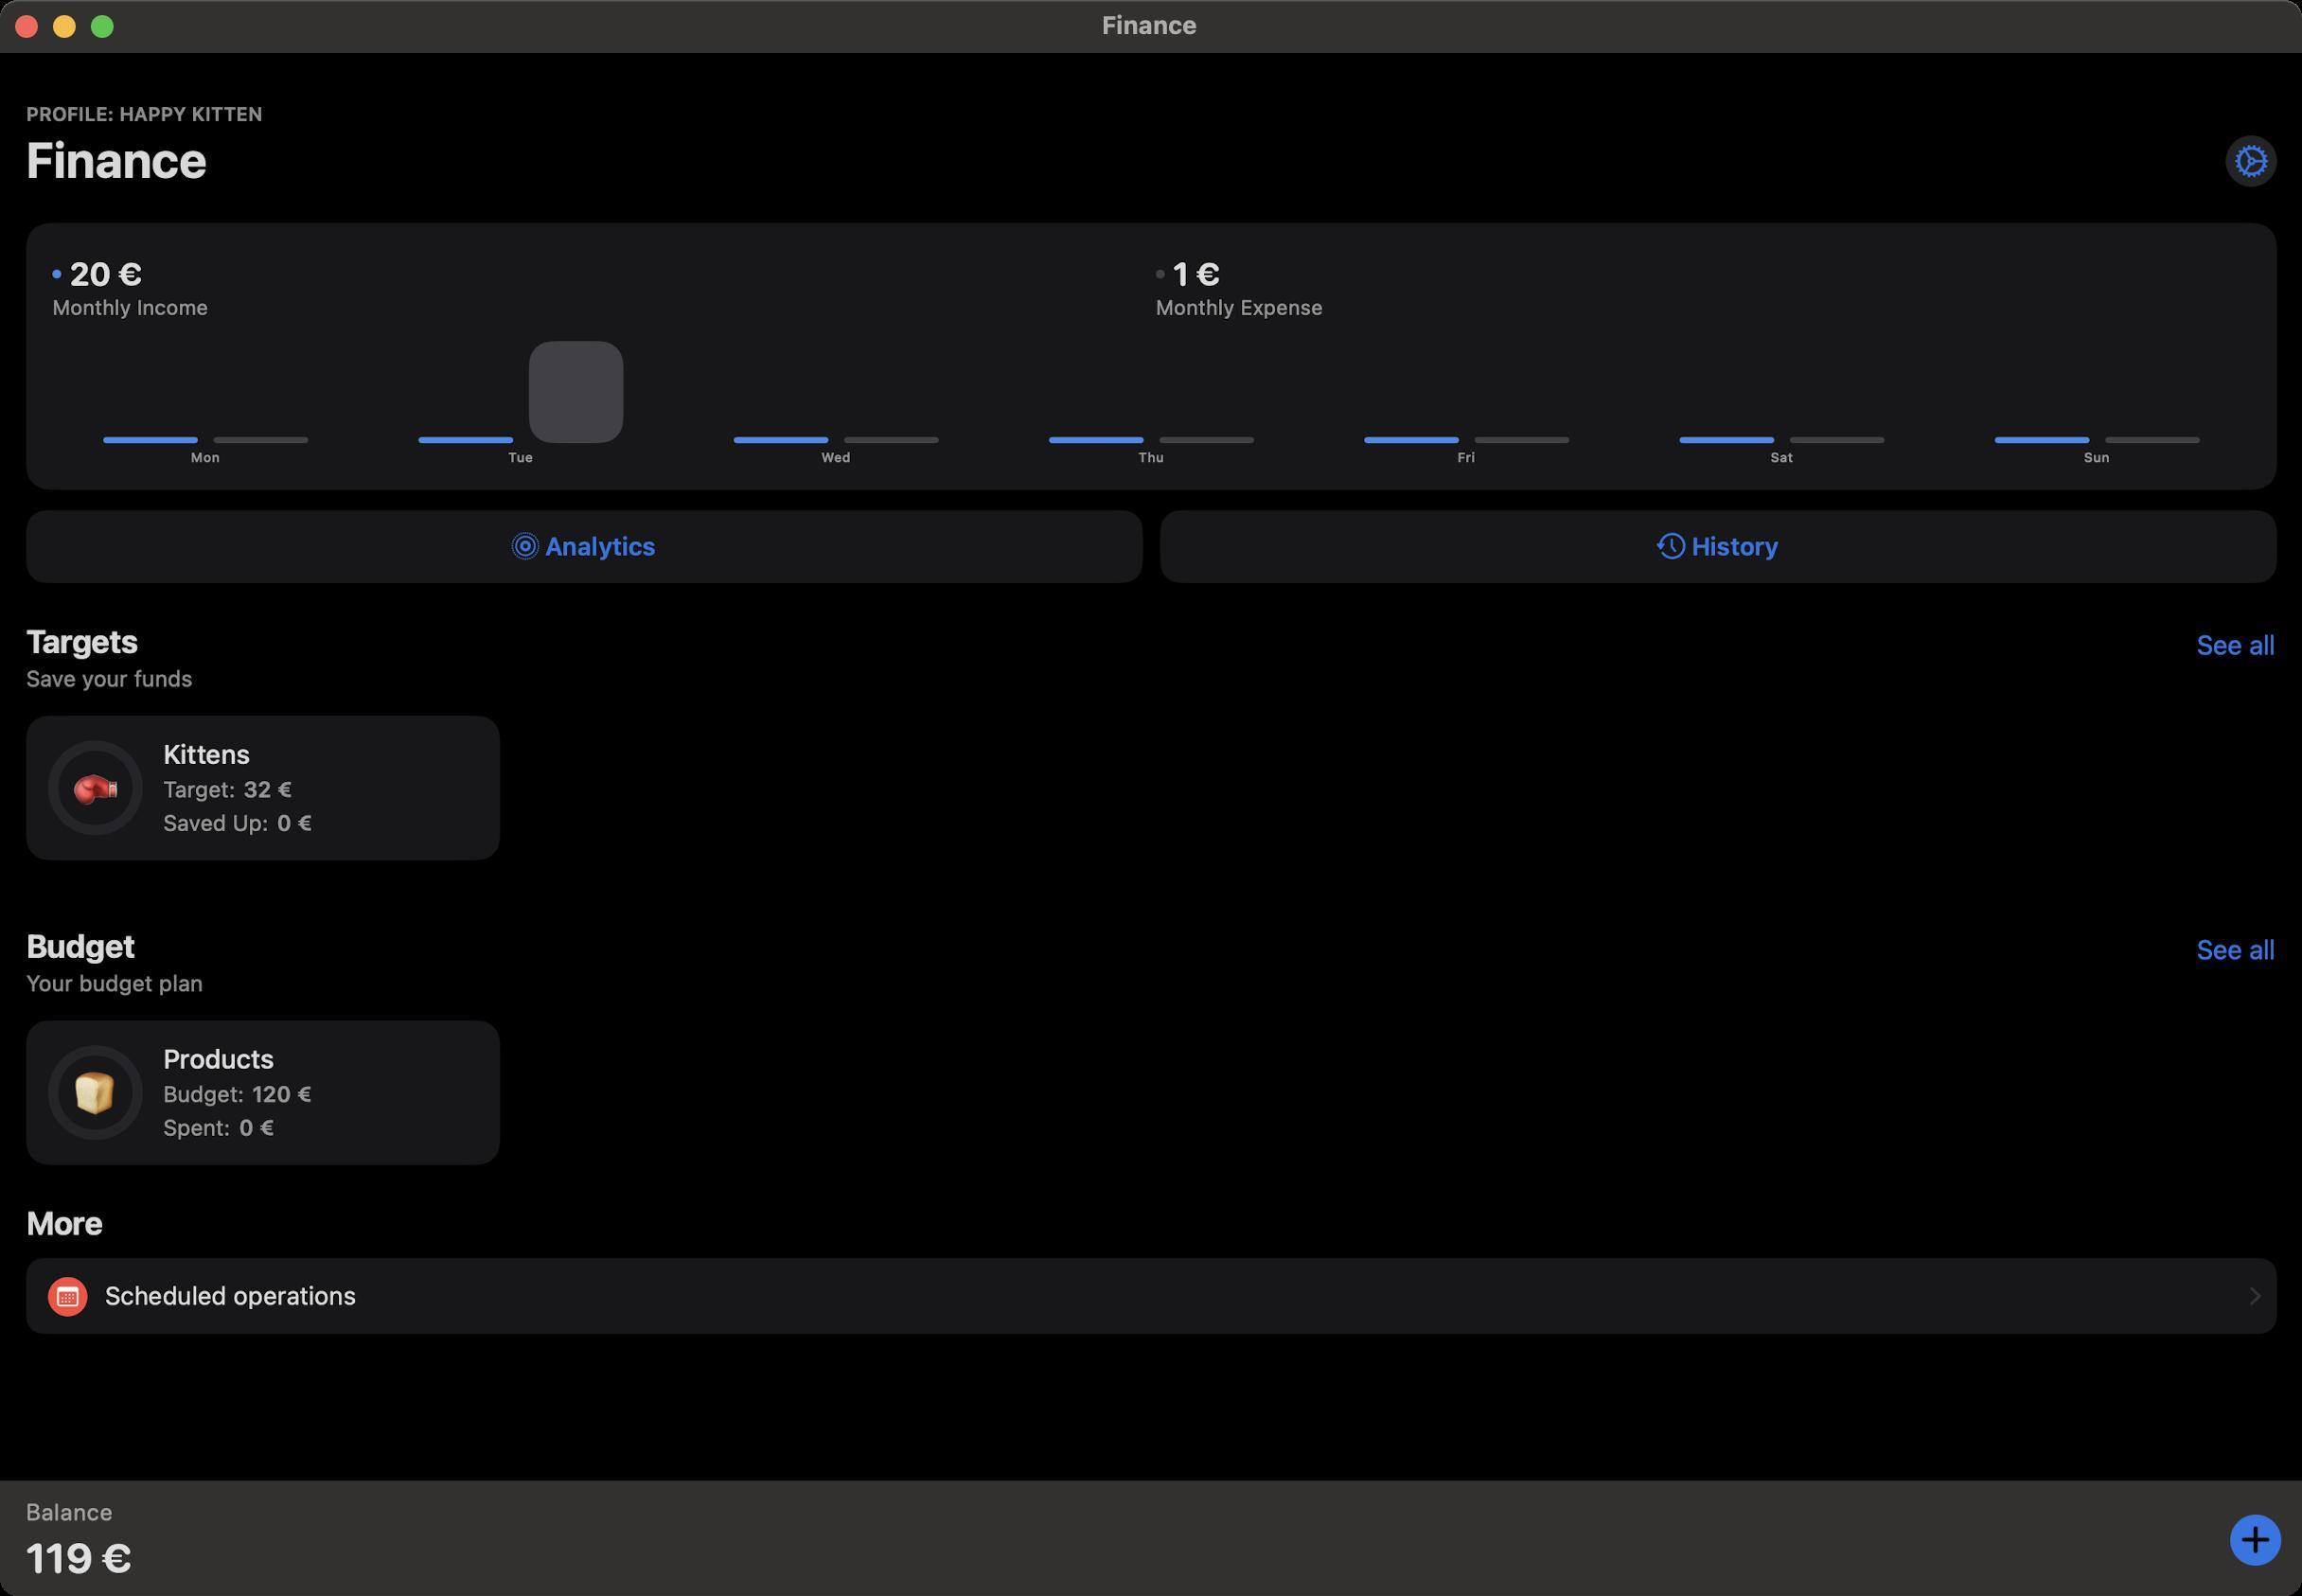
Accessibility tree:
{"name": "Finance", "role": "AXWindow", "description": null, "role_description": "standard window", "value": null, "position": "294.00;94.00", "size": "1216;843", "children": [{"name": null, "role": "AXGroup", "description": null, "role_description": "group", "value": null, "position": "0.00;0.00", "size": "1216;843", "children": [{"name": null, "role": "AXGroup", "description": null, "role_description": "group", "value": null, "position": "0.00;0.00", "size": "1217;843", "children": [{"name": null, "role": "AXGroup", "description": null, "role_description": "Nav bar", "value": null, "position": "0.00;27.72", "size": "1217;79", "children": [{"name": null, "role": "AXStaticText", "description": "PROFILE: HAPPY KITTEN", "role_description": "text", "value": null, "position": "13.86;53.90", "size": "125;12", "children": []}, {"name": null, "role": "AXHeading", "description": "Finance", "role_description": "heading", "value": null, "position": "13.86;68.53", "size": "96;31", "children": []}, {"name": null, "role": "AXButton", "description": "settingsButton", "role_description": "button", "value": null, "position": "1175.79;71.61", "size": "27;27", "children": []}]}, {"name": null, "role": "AXGroup", "description": null, "role_description": "group", "value": null, "position": "0.00;0.00", "size": "1217;843", "children": [{"name": null, "role": "AXGroup", "description": null, "role_description": "group", "value": null, "position": "0.00;0.00", "size": "1217;843", "children": [{"name": null, "role": "AXGroup", "description": null, "role_description": "group", "value": null, "position": "13.86;117.81", "size": "1189;190", "children": [{"name": null, "role": "AXGroup", "description": null, "role_description": "group", "value": null, "position": "27.72;134.75", "size": "1161;34", "children": [{"name": null, "role": "AXStaticText", "description": "20 €", "role_description": "text", "value": null, "position": "36.96;134.75", "size": "569;20", "children": []}, {"name": null, "role": "AXStaticText", "description": "1 €", "role_description": "text", "value": null, "position": "619.85;134.75", "size": "569;20", "children": []}, {"name": null, "role": "AXStaticText", "description": "Monthly Income", "role_description": "text", "value": null, "position": "27.72;155.54", "size": "579;13", "children": []}, {"name": null, "role": "AXStaticText", "description": "Monthly Expense", "role_description": "text", "value": null, "position": "610.61;155.54", "size": "579;13", "children": []}]}, {"name": null, "role": "AXGroup", "description": null, "role_description": "group", "value": null, "position": "25.41;180.18", "size": "1166;65", "children": [{"name": null, "role": "AXHeading", "description": "Bar Chart. 2 datasets. DataSet, DataSet", "role_description": "heading", "value": null, "position": "25.41;180.18", "size": "1166;65", "children": []}, {"name": null, "role": "AXGenericElement", "description": "DataSet,  Mon: 0,060", "role_description": "", "value": null, "position": "54.55;230.85", "size": "50;3", "children": []}, {"name": null, "role": "AXGenericElement", "description": "DataSet,  : 0,060", "role_description": "", "value": null, "position": "112.84;230.85", "size": "50;3", "children": []}, {"name": null, "role": "AXGenericElement", "description": "DataSet,  Tue: 0,060", "role_description": "", "value": null, "position": "221.09;230.85", "size": "50;3", "children": []}, {"name": null, "role": "AXGenericElement", "description": "DataSet,  : 1,000", "role_description": "", "value": null, "position": "279.38;180.18", "size": "50;54", "children": []}, {"name": null, "role": "AXGenericElement", "description": "DataSet,  Wed: 0,060", "role_description": "", "value": null, "position": "387.63;230.85", "size": "50;3", "children": []}, {"name": null, "role": "AXGenericElement", "description": "DataSet,  : 0,060", "role_description": "", "value": null, "position": "445.92;230.85", "size": "50;3", "children": []}, {"name": null, "role": "AXGenericElement", "description": "DataSet,  Thu: 0,060", "role_description": "", "value": null, "position": "554.17;230.85", "size": "50;3", "children": []}, {"name": null, "role": "AXGenericElement", "description": "DataSet,  : 0,060", "role_description": "", "value": null, "position": "612.46;230.85", "size": "50;3", "children": []}, {"name": null, "role": "AXGenericElement", "description": "DataSet,  Fri: 0,060", "role_description": "", "value": null, "position": "720.71;230.85", "size": "50;3", "children": []}, {"name": null, "role": "AXGenericElement", "description": "DataSet,  : 0,060", "role_description": "", "value": null, "position": "779.00;230.85", "size": "50;3", "children": []}, {"name": null, "role": "AXGenericElement", "description": "DataSet,  Sat: 0,060", "role_description": "", "value": null, "position": "887.25;230.85", "size": "50;3", "children": []}, {"name": null, "role": "AXGenericElement", "description": "DataSet,  : 0,060", "role_description": "", "value": null, "position": "945.54;230.85", "size": "50;3", "children": []}, {"name": null, "role": "AXGenericElement", "description": "DataSet,  Sun: 0,060", "role_description": "", "value": null, "position": "1053.79;230.85", "size": "50;3", "children": []}, {"name": null, "role": "AXGenericElement", "description": "DataSet,  : 0,060", "role_description": "", "value": null, "position": "1112.08;230.85", "size": "50;3", "children": []}]}, {"name": null, "role": "AXGroup", "description": null, "role_description": "group", "value": null, "position": "13.86;269.50", "size": "1189;38", "children": [{"name": null, "role": "AXButton", "description": "Analytics", "role_description": "button", "value": null, "position": "13.86;269.50", "size": "590;38", "children": []}, {"name": null, "role": "AXButton", "description": "History", "role_description": "button", "value": null, "position": "612.92;269.50", "size": "590;38", "children": []}]}]}, {"name": null, "role": "AXGroup", "description": null, "role_description": "group", "value": null, "position": "0.00;328.79", "size": "1217;376", "children": [{"name": null, "role": "AXGroup", "description": null, "role_description": "group", "value": null, "position": "0.00;328.79", "size": "1217;286", "children": [{"name": null, "role": "AXGroup", "description": null, "role_description": "group", "value": null, "position": "13.86;328.79", "size": "1189;37", "children": [{"name": null, "role": "AXGroup", "description": null, "role_description": "group", "value": null, "position": "13.86;328.79", "size": "1189;20", "children": [{"name": null, "role": "AXStaticText", "description": "Targets", "role_description": "text", "value": null, "position": "13.86;328.79", "size": "1144;20", "children": []}, {"name": null, "role": "AXButton", "description": "See all", "role_description": "button", "value": null, "position": "1160.39;328.79", "size": "42;20", "children": []}]}, {"name": null, "role": "AXStaticText", "description": "Save your funds", "role_description": "text", "value": null, "position": "13.86;351.12", "size": "1189;15", "children": []}]}, {"name": null, "role": "AXGroup", "description": null, "role_description": "collection", "value": null, "position": "0.00;378.07", "size": "1217;76", "children": [{"name": null, "role": "AXGroup", "description": null, "role_description": "group", "value": null, "position": "13.86;378.07", "size": "250;76", "children": [{"name": null, "role": "AXGroup", "description": null, "role_description": "group", "value": null, "position": "86.24;390.39", "size": "151;52", "children": [{"name": null, "role": "AXStaticText", "description": "Kittens", "role_description": "text", "value": null, "position": "86.24;390.39", "size": "151;16", "children": []}, {"name": null, "role": "AXGroup", "description": null, "role_description": "group", "value": null, "position": "86.24;409.64", "size": "151;15", "children": [{"name": null, "role": "AXStaticText", "description": "Target:", "role_description": "text", "value": null, "position": "86.24;409.64", "size": "38;15", "children": []}, {"name": null, "role": "AXStaticText", "description": "32 €", "role_description": "text", "value": null, "position": "128.59;409.64", "size": "109;15", "children": []}]}, {"name": null, "role": "AXGroup", "description": null, "role_description": "group", "value": null, "position": "86.24;427.35", "size": "151;15", "children": [{"name": null, "role": "AXStaticText", "description": "Saved Up:", "role_description": "text", "value": null, "position": "86.24;427.35", "size": "56;15", "children": []}, {"name": null, "role": "AXStaticText", "description": "0 €", "role_description": "text", "value": null, "position": "146.30;427.35", "size": "91;15", "children": []}]}]}, {"name": null, "role": "AXStaticText", "description": "🥊", "role_description": "text", "value": null, "position": "37.73;402.71", "size": "26;27", "children": []}]}]}, {"name": null, "role": "AXGroup", "description": null, "role_description": "group", "value": null, "position": "13.86;489.72", "size": "1189;37", "children": [{"name": null, "role": "AXGroup", "description": null, "role_description": "group", "value": null, "position": "13.86;489.72", "size": "1189;20", "children": [{"name": null, "role": "AXStaticText", "description": "Budget", "role_description": "text", "value": null, "position": "13.86;489.72", "size": "1144;20", "children": []}, {"name": null, "role": "AXButton", "description": "See all", "role_description": "button", "value": null, "position": "1160.39;489.72", "size": "42;20", "children": []}]}, {"name": null, "role": "AXStaticText", "description": "Your budget plan", "role_description": "text", "value": null, "position": "13.86;512.05", "size": "1189;15", "children": []}]}, {"name": null, "role": "AXGroup", "description": null, "role_description": "collection", "value": null, "position": "0.00;539.00", "size": "1217;76", "children": [{"name": null, "role": "AXGroup", "description": null, "role_description": "group", "value": null, "position": "13.86;539.00", "size": "250;76", "children": [{"name": null, "role": "AXGroup", "description": null, "role_description": "group", "value": null, "position": "86.24;551.32", "size": "151;52", "children": [{"name": null, "role": "AXStaticText", "description": "Products", "role_description": "text", "value": null, "position": "86.24;551.32", "size": "151;16", "children": []}, {"name": null, "role": "AXGroup", "description": null, "role_description": "group", "value": null, "position": "86.24;570.57", "size": "151;15", "children": [{"name": null, "role": "AXStaticText", "description": "Budget:", "role_description": "text", "value": null, "position": "86.24;570.57", "size": "43;15", "children": []}, {"name": null, "role": "AXStaticText", "description": "120 €", "role_description": "text", "value": null, "position": "133.21;570.57", "size": "104;15", "children": []}]}, {"name": null, "role": "AXGroup", "description": null, "role_description": "group", "value": null, "position": "86.24;588.28", "size": "151;15", "children": [{"name": null, "role": "AXStaticText", "description": "Spent:", "role_description": "text", "value": null, "position": "86.24;588.28", "size": "36;15", "children": []}, {"name": null, "role": "AXStaticText", "description": "0 €", "role_description": "text", "value": null, "position": "126.28;588.28", "size": "111;15", "children": []}]}]}, {"name": null, "role": "AXStaticText", "description": "🍞", "role_description": "text", "value": null, "position": "37.73;563.64", "size": "26;27", "children": []}]}]}]}, {"name": null, "role": "AXGroup", "description": null, "role_description": "group", "value": null, "position": "13.86;636.02", "size": "1189;22", "children": [{"name": null, "role": "AXGroup", "description": null, "role_description": "group", "value": null, "position": "13.86;636.02", "size": "1189;20", "children": [{"name": null, "role": "AXStaticText", "description": "More", "role_description": "text", "value": null, "position": "13.86;636.02", "size": "1189;20", "children": []}]}]}, {"name": null, "role": "AXGroup", "description": null, "role_description": "group", "value": null, "position": "13.86;664.51", "size": "1189;40", "children": [{"name": null, "role": "AXStaticText", "description": "Scheduled operations", "role_description": "text", "value": null, "position": "55.44;676.83", "size": "1128;15", "children": []}]}]}, {"name": null, "role": "AXGroup", "description": null, "role_description": "group", "value": null, "position": "13.86;791.56", "size": "1153;44", "children": [{"name": null, "role": "AXStaticText", "description": "Balance", "role_description": "text", "value": null, "position": "13.86;791.56", "size": "1153;15", "children": []}, {"name": null, "role": "AXButton", "description": "119 €", "role_description": "button", "value": null, "position": "13.86;810.04", "size": "57;25", "children": []}]}]}]}]}]}, {"name": null, "role": "AXButton", "description": null, "role_description": "close button", "value": null, "position": "7.00;6.00", "size": "14;16", "children": []}, {"name": null, "role": "AXButton", "description": null, "role_description": "full screen button", "value": null, "position": "47.00;6.00", "size": "14;16", "children": [{"name": null, "role": "AXGroup", "description": null, "role_description": "group", "value": null, "position": "47.00;6.00", "size": "14;16", "children": [{"name": null, "role": "AXGroup", "description": null, "role_description": "group", "value": null, "position": "47.00;6.00", "size": "14;16", "children": []}]}]}, {"name": null, "role": "AXButton", "description": null, "role_description": "minimize button", "value": null, "position": "27.00;6.00", "size": "14;16", "children": []}, {"name": null, "role": "AXStaticText", "description": null, "role_description": "text", "value": "Finance", "position": "580.00;5.00", "size": "55;16", "children": []}, {"name": "Finance", "role": "AXWindow", "description": null, "role_description": "standard window", "value": null, "position": "294.00;94.00", "size": "1216;843", "children": [{"name": null, "role": "AXGroup", "description": null, "role_description": "group", "value": null, "position": "0.00;0.00", "size": "1216;843", "children": [{"name": null, "role": "AXGroup", "description": null, "role_description": "group", "value": null, "position": "0.00;0.00", "size": "1217;843", "children": [{"name": null, "role": "AXGroup", "description": null, "role_description": "Nav bar", "value": null, "position": "0.00;27.72", "size": "1217;79", "children": [{"name": null, "role": "AXStaticText", "description": "PROFILE: HAPPY KITTEN", "role_description": "text", "value": null, "position": "13.86;53.90", "size": "125;12", "children": []}, {"name": null, "role": "AXHeading", "description": "Finance", "role_description": "heading", "value": null, "position": "13.86;68.53", "size": "96;31", "children": []}, {"name": null, "role": "AXButton", "description": "settingsButton", "role_description": "button", "value": null, "position": "1175.79;71.61", "size": "27;27", "children": []}]}, {"name": null, "role": "AXGroup", "description": null, "role_description": "group", "value": null, "position": "0.00;0.00", "size": "1217;843", "children": [{"name": null, "role": "AXGroup", "description": null, "role_description": "group", "value": null, "position": "0.00;0.00", "size": "1217;843", "children": [{"name": null, "role": "AXGroup", "description": null, "role_description": "group", "value": null, "position": "13.86;117.81", "size": "1189;190", "children": [{"name": null, "role": "AXGroup", "description": null, "role_description": "group", "value": null, "position": "27.72;134.75", "size": "1161;34", "children": [{"name": null, "role": "AXStaticText", "description": "20 €", "role_description": "text", "value": null, "position": "36.96;134.75", "size": "569;20", "children": []}, {"name": null, "role": "AXStaticText", "description": "1 €", "role_description": "text", "value": null, "position": "619.85;134.75", "size": "569;20", "children": []}, {"name": null, "role": "AXStaticText", "description": "Monthly Income", "role_description": "text", "value": null, "position": "27.72;155.54", "size": "579;13", "children": []}, {"name": null, "role": "AXStaticText", "description": "Monthly Expense", "role_description": "text", "value": null, "position": "610.61;155.54", "size": "579;13", "children": []}]}, {"name": null, "role": "AXGroup", "description": null, "role_description": "group", "value": null, "position": "25.41;180.18", "size": "1166;65", "children": [{"name": null, "role": "AXHeading", "description": "Bar Chart. 2 datasets. DataSet, DataSet", "role_description": "heading", "value": null, "position": "25.41;180.18", "size": "1166;65", "children": []}, {"name": null, "role": "AXGenericElement", "description": "DataSet,  Mon: 0,060", "role_description": "", "value": null, "position": "54.55;230.85", "size": "50;3", "children": []}, {"name": null, "role": "AXGenericElement", "description": "DataSet,  : 0,060", "role_description": "", "value": null, "position": "112.84;230.85", "size": "50;3", "children": []}, {"name": null, "role": "AXGenericElement", "description": "DataSet,  Tue: 0,060", "role_description": "", "value": null, "position": "221.09;230.85", "size": "50;3", "children": []}, {"name": null, "role": "AXGenericElement", "description": "DataSet,  : 1,000", "role_description": "", "value": null, "position": "279.38;180.18", "size": "50;54", "children": []}, {"name": null, "role": "AXGenericElement", "description": "DataSet,  Wed: 0,060", "role_description": "", "value": null, "position": "387.63;230.85", "size": "50;3", "children": []}, {"name": null, "role": "AXGenericElement", "description": "DataSet,  : 0,060", "role_description": "", "value": null, "position": "445.92;230.85", "size": "50;3", "children": []}, {"name": null, "role": "AXGenericElement", "description": "DataSet,  Thu: 0,060", "role_description": "", "value": null, "position": "554.17;230.85", "size": "50;3", "children": []}, {"name": null, "role": "AXGenericElement", "description": "DataSet,  : 0,060", "role_description": "", "value": null, "position": "612.46;230.85", "size": "50;3", "children": []}, {"name": null, "role": "AXGenericElement", "description": "DataSet,  Fri: 0,060", "role_description": "", "value": null, "position": "720.71;230.85", "size": "50;3", "children": []}, {"name": null, "role": "AXGenericElement", "description": "DataSet,  : 0,060", "role_description": "", "value": null, "position": "779.00;230.85", "size": "50;3", "children": []}, {"name": null, "role": "AXGenericElement", "description": "DataSet,  Sat: 0,060", "role_description": "", "value": null, "position": "887.25;230.85", "size": "50;3", "children": []}, {"name": null, "role": "AXGenericElement", "description": "DataSet,  : 0,060", "role_description": "", "value": null, "position": "945.54;230.85", "size": "50;3", "children": []}, {"name": null, "role": "AXGenericElement", "description": "DataSet,  Sun: 0,060", "role_description": "", "value": null, "position": "1053.79;230.85", "size": "50;3", "children": []}, {"name": null, "role": "AXGenericElement", "description": "DataSet,  : 0,060", "role_description": "", "value": null, "position": "1112.08;230.85", "size": "50;3", "children": []}]}, {"name": null, "role": "AXGroup", "description": null, "role_description": "group", "value": null, "position": "13.86;269.50", "size": "1189;38", "children": [{"name": null, "role": "AXButton", "description": "Analytics", "role_description": "button", "value": null, "position": "13.86;269.50", "size": "590;38", "children": []}, {"name": null, "role": "AXButton", "description": "History", "role_description": "button", "value": null, "position": "612.92;269.50", "size": "590;38", "children": []}]}]}, {"name": null, "role": "AXGroup", "description": null, "role_description": "group", "value": null, "position": "0.00;328.79", "size": "1217;376", "children": [{"name": null, "role": "AXGroup", "description": null, "role_description": "group", "value": null, "position": "0.00;328.79", "size": "1217;286", "children": [{"name": null, "role": "AXGroup", "description": null, "role_description": "group", "value": null, "position": "13.86;328.79", "size": "1189;37", "children": [{"name": null, "role": "AXGroup", "description": null, "role_description": "group", "value": null, "position": "13.86;328.79", "size": "1189;20", "children": [{"name": null, "role": "AXStaticText", "description": "Targets", "role_description": "text", "value": null, "position": "13.86;328.79", "size": "1144;20", "children": []}, {"name": null, "role": "AXButton", "description": "See all", "role_description": "button", "value": null, "position": "1160.39;328.79", "size": "42;20", "children": []}]}, {"name": null, "role": "AXStaticText", "description": "Save your funds", "role_description": "text", "value": null, "position": "13.86;351.12", "size": "1189;15", "children": []}]}, {"name": null, "role": "AXGroup", "description": null, "role_description": "collection", "value": null, "position": "0.00;378.07", "size": "1217;76", "children": [{"name": null, "role": "AXGroup", "description": null, "role_description": "group", "value": null, "position": "13.86;378.07", "size": "250;76", "children": [{"name": null, "role": "AXGroup", "description": null, "role_description": "group", "value": null, "position": "86.24;390.39", "size": "151;52", "children": [{"name": null, "role": "AXStaticText", "description": "Kittens", "role_description": "text", "value": null, "position": "86.24;390.39", "size": "151;16", "children": []}, {"name": null, "role": "AXGroup", "description": null, "role_description": "group", "value": null, "position": "86.24;409.64", "size": "151;15", "children": [{"name": null, "role": "AXStaticText", "description": "Target:", "role_description": "text", "value": null, "position": "86.24;409.64", "size": "38;15", "children": []}, {"name": null, "role": "AXStaticText", "description": "32 €", "role_description": "text", "value": null, "position": "128.59;409.64", "size": "109;15", "children": []}]}, {"name": null, "role": "AXGroup", "description": null, "role_description": "group", "value": null, "position": "86.24;427.35", "size": "151;15", "children": [{"name": null, "role": "AXStaticText", "description": "Saved Up:", "role_description": "text", "value": null, "position": "86.24;427.35", "size": "56;15", "children": []}, {"name": null, "role": "AXStaticText", "description": "0 €", "role_description": "text", "value": null, "position": "146.30;427.35", "size": "91;15", "children": []}]}]}, {"name": null, "role": "AXStaticText", "description": "🥊", "role_description": "text", "value": null, "position": "37.73;402.71", "size": "26;27", "children": []}]}]}, {"name": null, "role": "AXGroup", "description": null, "role_description": "group", "value": null, "position": "13.86;489.72", "size": "1189;37", "children": [{"name": null, "role": "AXGroup", "description": null, "role_description": "group", "value": null, "position": "13.86;489.72", "size": "1189;20", "children": [{"name": null, "role": "AXStaticText", "description": "Budget", "role_description": "text", "value": null, "position": "13.86;489.72", "size": "1144;20", "children": []}, {"name": null, "role": "AXButton", "description": "See all", "role_description": "button", "value": null, "position": "1160.39;489.72", "size": "42;20", "children": []}]}, {"name": null, "role": "AXStaticText", "description": "Your budget plan", "role_description": "text", "value": null, "position": "13.86;512.05", "size": "1189;15", "children": []}]}, {"name": null, "role": "AXGroup", "description": null, "role_description": "collection", "value": null, "position": "0.00;539.00", "size": "1217;76", "children": [{"name": null, "role": "AXGroup", "description": null, "role_description": "group", "value": null, "position": "13.86;539.00", "size": "250;76", "children": [{"name": null, "role": "AXGroup", "description": null, "role_description": "group", "value": null, "position": "86.24;551.32", "size": "151;52", "children": [{"name": null, "role": "AXStaticText", "description": "Products", "role_description": "text", "value": null, "position": "86.24;551.32", "size": "151;16", "children": []}, {"name": null, "role": "AXGroup", "description": null, "role_description": "group", "value": null, "position": "86.24;570.57", "size": "151;15", "children": [{"name": null, "role": "AXStaticText", "description": "Budget:", "role_description": "text", "value": null, "position": "86.24;570.57", "size": "43;15", "children": []}, {"name": null, "role": "AXStaticText", "description": "120 €", "role_description": "text", "value": null, "position": "133.21;570.57", "size": "104;15", "children": []}]}, {"name": null, "role": "AXGroup", "description": null, "role_description": "group", "value": null, "position": "86.24;588.28", "size": "151;15", "children": [{"name": null, "role": "AXStaticText", "description": "Spent:", "role_description": "text", "value": null, "position": "86.24;588.28", "size": "36;15", "children": []}, {"name": null, "role": "AXStaticText", "description": "0 €", "role_description": "text", "value": null, "position": "126.28;588.28", "size": "111;15", "children": []}]}]}, {"name": null, "role": "AXStaticText", "description": "🍞", "role_description": "text", "value": null, "position": "37.73;563.64", "size": "26;27", "children": []}]}]}]}, {"name": null, "role": "AXGroup", "description": null, "role_description": "group", "value": null, "position": "13.86;636.02", "size": "1189;22", "children": [{"name": null, "role": "AXGroup", "description": null, "role_description": "group", "value": null, "position": "13.86;636.02", "size": "1189;20", "children": [{"name": null, "role": "AXStaticText", "description": "More", "role_description": "text", "value": null, "position": "13.86;636.02", "size": "1189;20", "children": []}]}]}, {"name": null, "role": "AXGroup", "description": null, "role_description": "group", "value": null, "position": "13.86;664.51", "size": "1189;40", "children": [{"name": null, "role": "AXStaticText", "description": "Scheduled operations", "role_description": "text", "value": null, "position": "55.44;676.83", "size": "1128;15", "children": []}]}]}, {"name": null, "role": "AXGroup", "description": null, "role_description": "group", "value": null, "position": "13.86;791.56", "size": "1153;44", "children": [{"name": null, "role": "AXStaticText", "description": "Balance", "role_description": "text", "value": null, "position": "13.86;791.56", "size": "1153;15", "children": []}, {"name": null, "role": "AXButton", "description": "119 €", "role_description": "button", "value": null, "position": "13.86;810.04", "size": "57;25", "children": []}]}]}]}]}]}, {"name": null, "role": "AXButton", "description": null, "role_description": "close button", "value": null, "position": "7.00;6.00", "size": "14;16", "children": []}, {"name": null, "role": "AXButton", "description": null, "role_description": "full screen button", "value": null, "position": "47.00;6.00", "size": "14;16", "children": [{"name": null, "role": "AXGroup", "description": null, "role_description": "group", "value": null, "position": "47.00;6.00", "size": "14;16", "children": [{"name": null, "role": "AXGroup", "description": null, "role_description": "group", "value": null, "position": "47.00;6.00", "size": "14;16", "children": []}]}]}, {"name": null, "role": "AXButton", "description": null, "role_description": "minimize button", "value": null, "position": "27.00;6.00", "size": "14;16", "children": []}, {"name": null, "role": "AXStaticText", "description": null, "role_description": "text", "value": "Finance", "position": "580.00;5.00", "size": "55;16", "children": []}]}]}